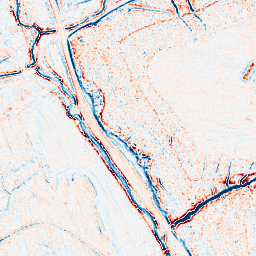
Category: edge_preserving
Decomposition family: anisotropic_diffusion
Decomposition parameters: iterations: 5
kappa: 100
gamma: 0.2
Upsampling method: linear_exact
Upsampling parameters: scale: 8
Upsampling scale: 8